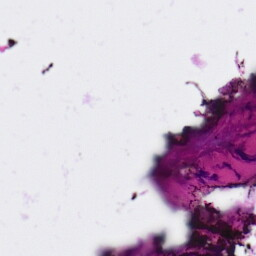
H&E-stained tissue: Ovarian